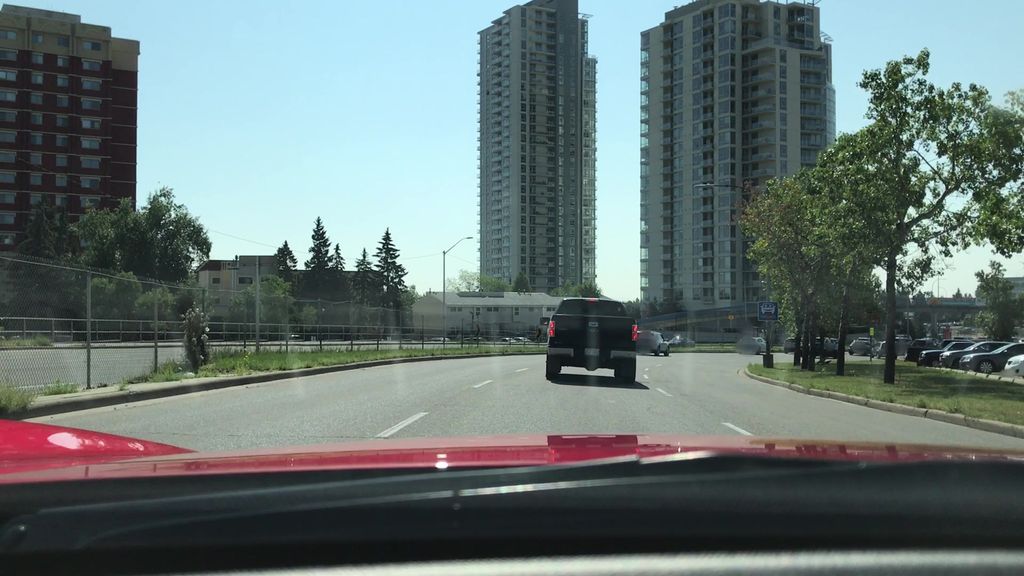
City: calgary